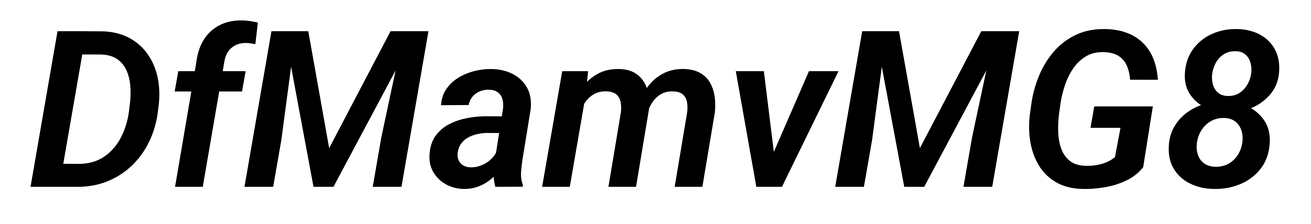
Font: Roboto-Italic_SemiBold_Italic